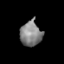
Tissue: lung
Cell type: T cells
Senescence score: 0.1617
Nuclear area (px): 523
Mean DAPI intensity: 131.31